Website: lowes
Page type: customer-info-address
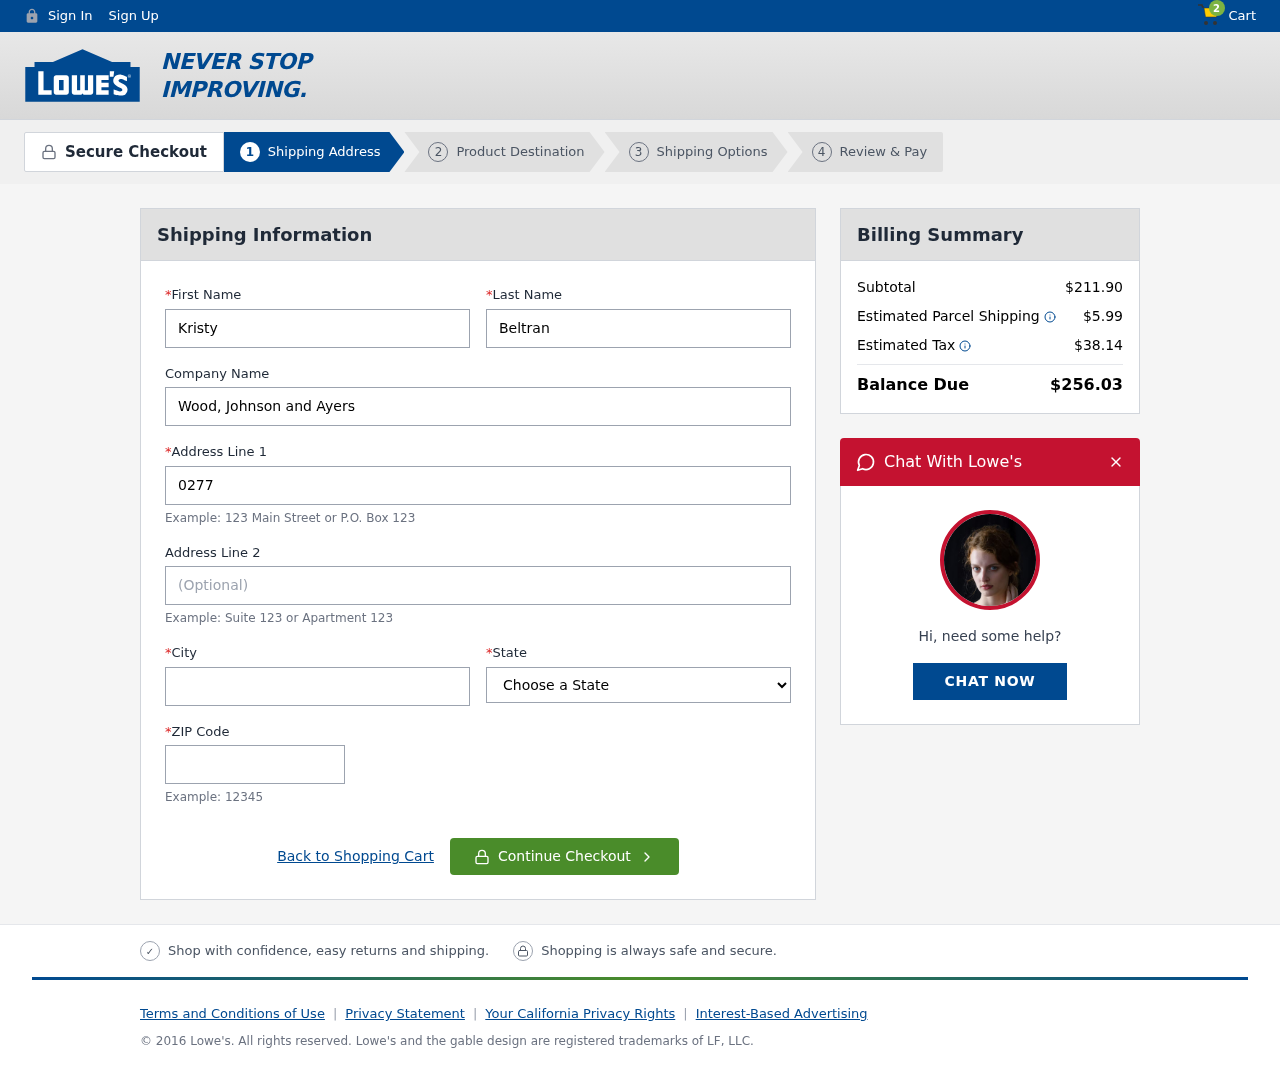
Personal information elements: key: PII_CITY
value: New Alanview
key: PII_COMPANY
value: Wood, Johnson and Ayers
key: PII_FIRSTNAME
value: Kristy
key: PII_LASTNAME
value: Beltran
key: PII_POSTCODE
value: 09770
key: PII_STATE
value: Arkansas
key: PII_STREET
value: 0277 Tanner Crossing
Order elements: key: ORDER_NUM_ITEMS
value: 2
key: ORDER_SUBTOTAL
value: $211.90
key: ORDER_SHIPPING_COST
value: $5.99
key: ORDER_TAX
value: $38.14
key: ORDER_TOTAL
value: $256.03